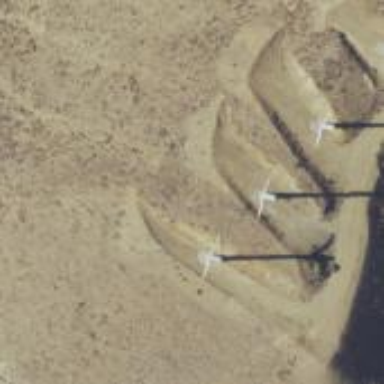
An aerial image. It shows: Wind generator powered by wind turbine.